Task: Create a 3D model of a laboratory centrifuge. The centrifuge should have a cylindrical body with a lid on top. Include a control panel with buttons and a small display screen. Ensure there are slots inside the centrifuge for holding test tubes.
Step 12:
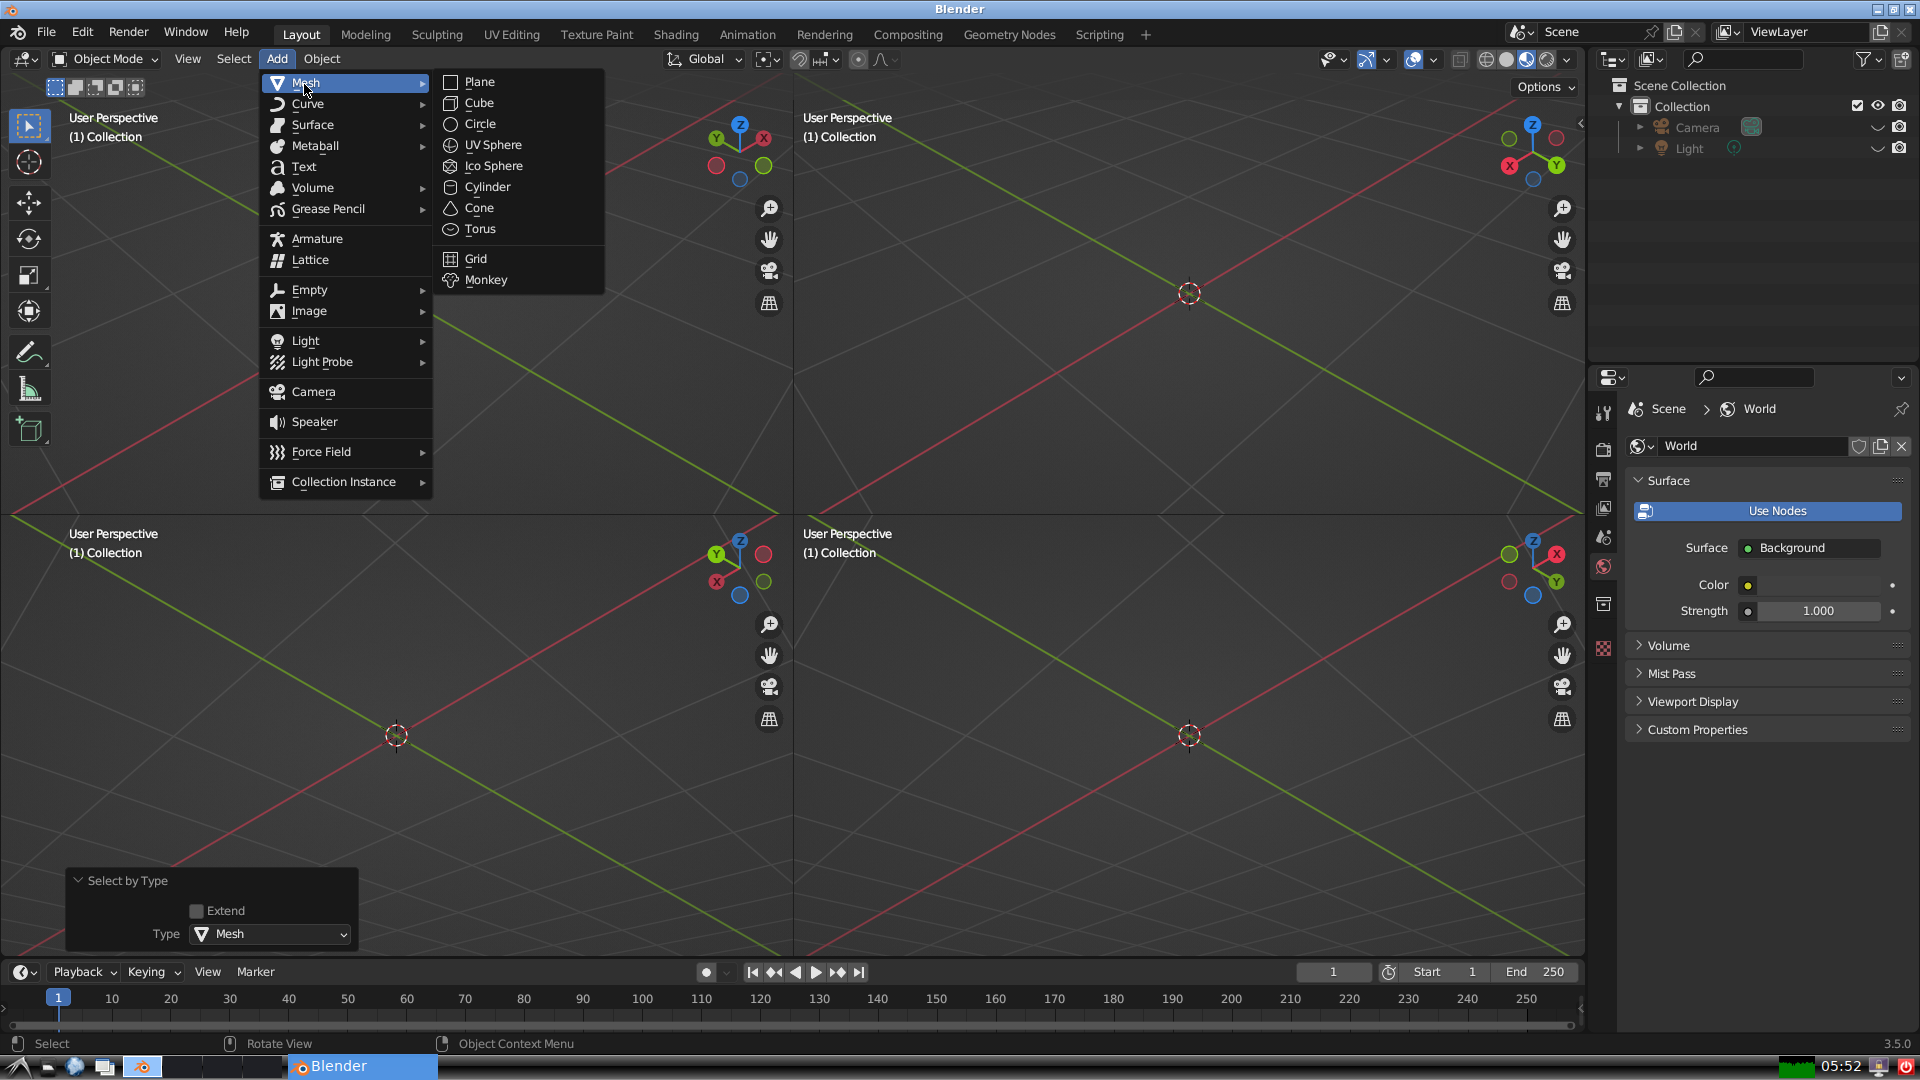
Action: {"mouse_move": [499, 187]}